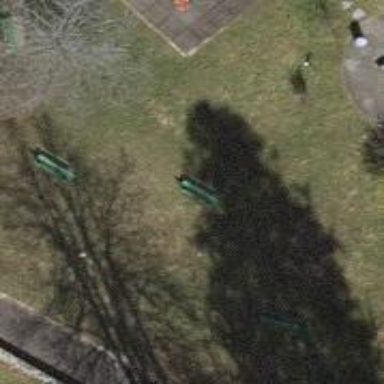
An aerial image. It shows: Bench.